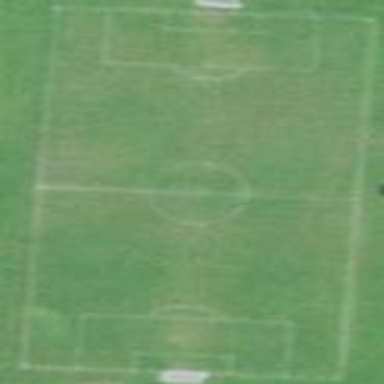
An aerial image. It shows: Soccer pitch for leisureland activities.